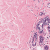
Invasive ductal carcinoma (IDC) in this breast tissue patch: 0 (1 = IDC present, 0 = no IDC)